Field crop: tomato
Growth stage: 1
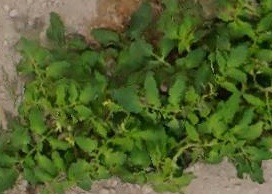
Species: tomato